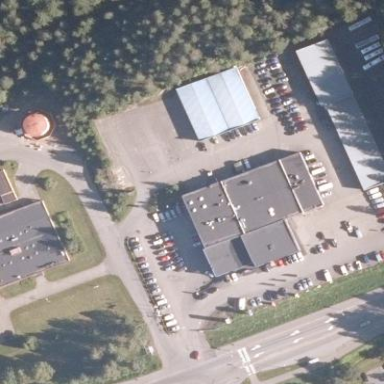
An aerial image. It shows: Public building.